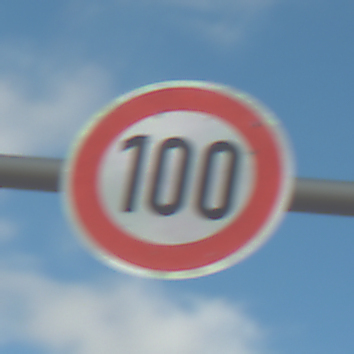
Verkehrszeichen: Geschwindigkeit100
Umgebung: Outdoor, RoadRail
Tageszeit: MorningAfternoon
Wetter: PartlyCloudy
Licht: Natural
Jahreszeit: NotSpecified
Kontrast: HighContrast